Question: I'm trying to accomplishing a simple task of validating a SessionID (that I already have) through the SOAP API of SalesForce. Problem is, all the examples I found on internet is like this:
'SforceService binding = new SforceService();'
'binding.Url = serverUrl;'
'binding.SessionHeaderValue = new SessionHeader();'
'binding.SessionHeaderValue.sessionId = sessionId;'
but for the very first line doesn't work for me, I've added the web reference through Visual Studio and WSDL file that I've downloaded through my account on salesforce. but SforceService is a namespace that can't be instantiated.
this is how my Solution Explorer looks like after adding the reference:

All I want to is to validate a SessionID!!
Any idea?
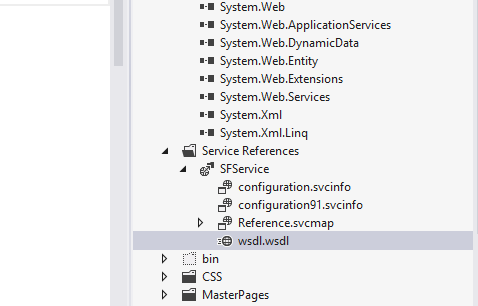
Answer: You added a service reference, not a web reference, you need to go through the advanced button and pick web reference instead. (Or you should be able to get it to work with a service reference, but the programming model is different, so the samples you're looking at don't apply)